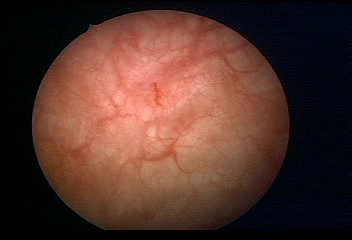
Modality: WLC
Class: Normal mucosa
Bladder cancer association: No